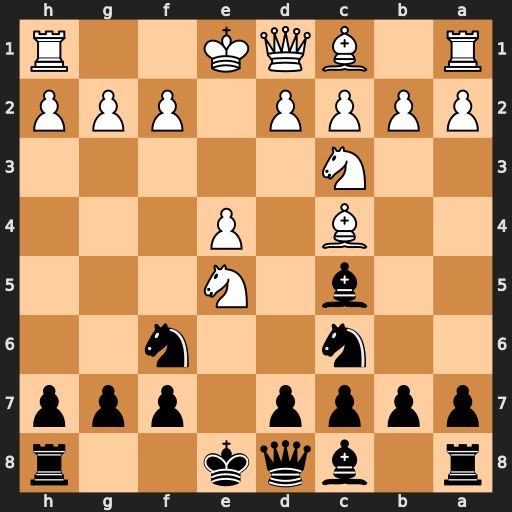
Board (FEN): r1bqk2r/pppp1ppp/2n2n2/2b1N3/2B1P3/2N5/PPPP1PPP/R1BQK2R
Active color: b
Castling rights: KQkq
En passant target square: -
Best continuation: Nxe5